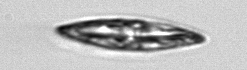
Label: pennate